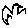
Label: bird